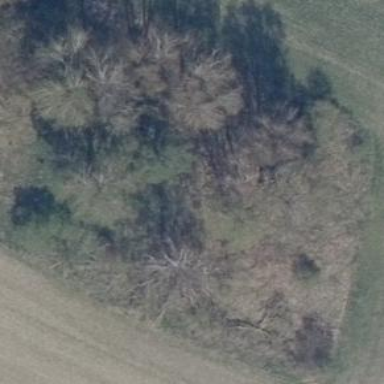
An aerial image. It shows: Patch of scrub vegetation.